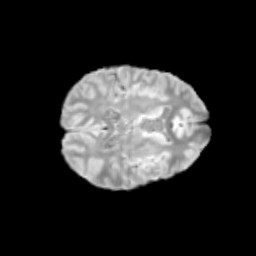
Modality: T2w
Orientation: axial
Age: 11
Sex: female
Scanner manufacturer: siemens
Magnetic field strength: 3 T
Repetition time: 3.8 s
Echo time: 0.07 s